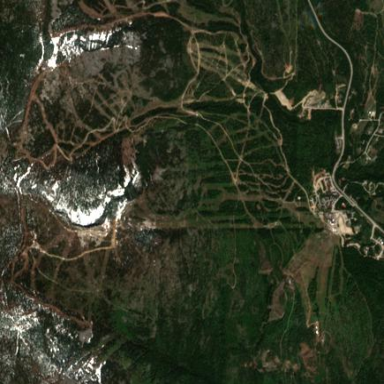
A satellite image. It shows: Area designated for winter sports.